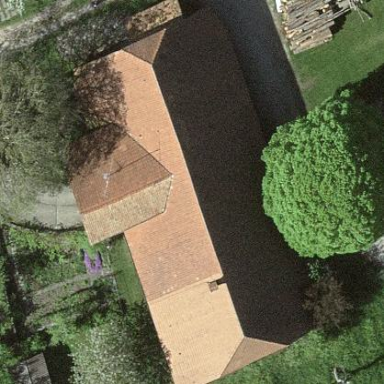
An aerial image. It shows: Farm building.